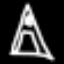
Label: The Eiffel Tower